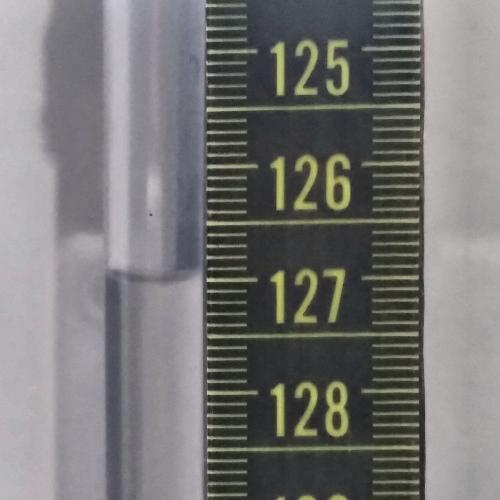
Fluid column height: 127.0 cm